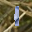
Label: 1